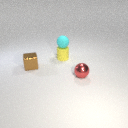
small red metal sphere in front of small brown metal cube